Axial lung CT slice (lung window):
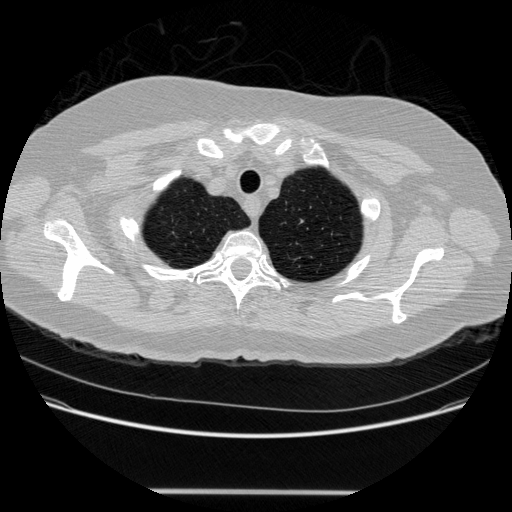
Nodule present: no